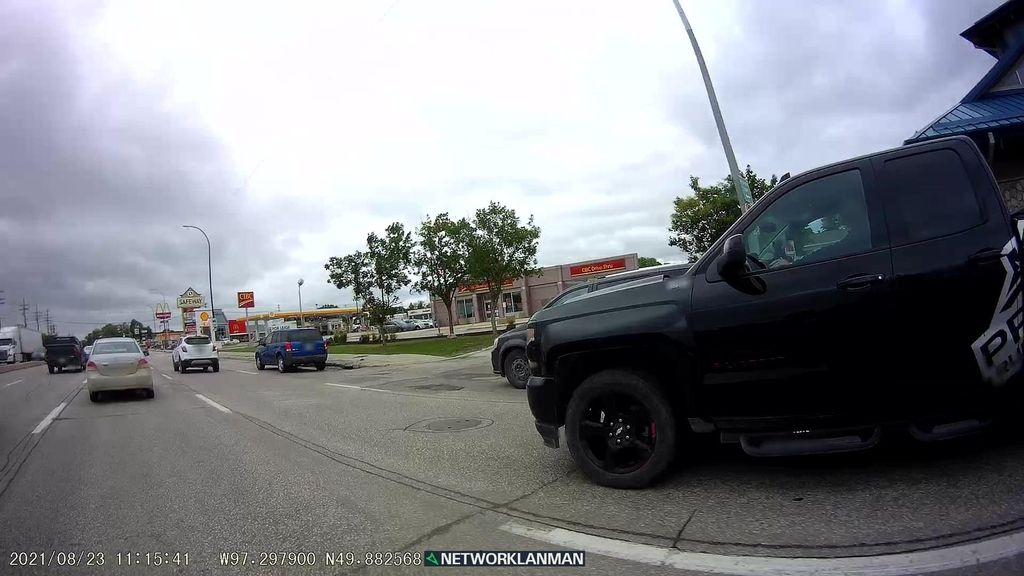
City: winnipeg